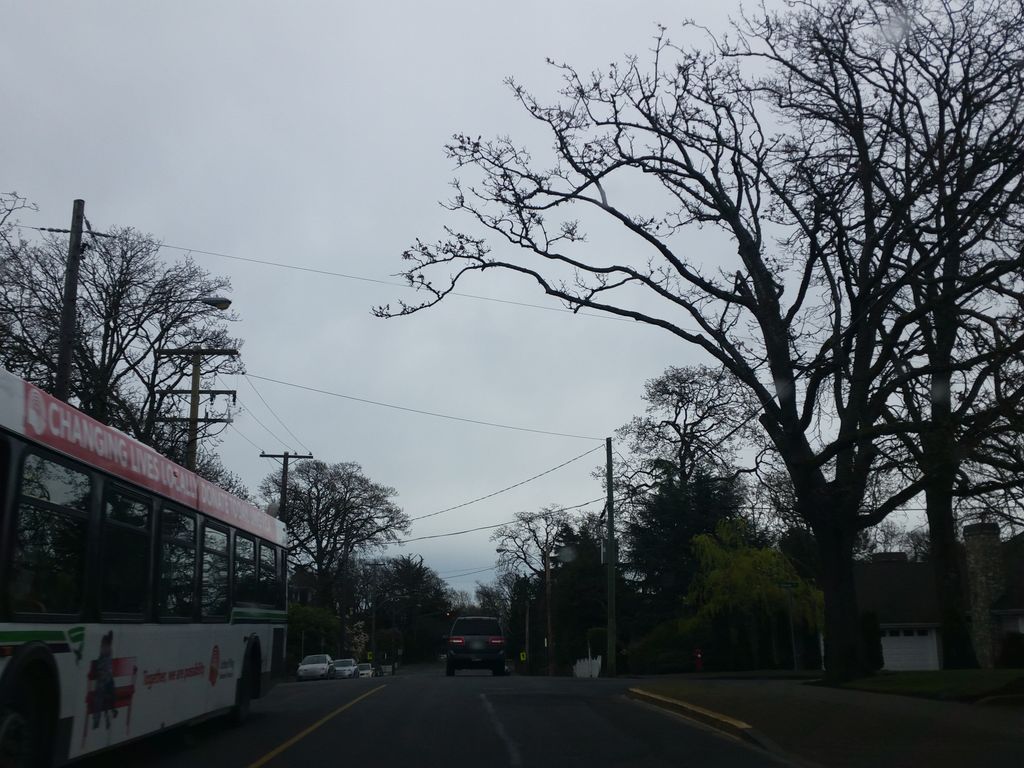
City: victoria